Question: This may be a vague query, so please pardon me.
Customized JTable (I've modified the query and will discuss based on the SSCCE provided). I've to create a JTable to provide authorization based on selected checkboxes in JTable
Purpose of this JTable is to show users with all of the menu options of the application. This JTable have three columns:
First column: class Bollean (checkbox)
Second column: class String (main menu items)
Third column: class String (sub-menu items)
To provide authorization user shall select checkbox corresponding to sub-menu items and finally select "Authorize" button (I haven't included authorize button in this as my authorize functionality is working fine)
Now the UI requirement is that in the first column of JTable, I should display checkboxes corresponding to sub-menu items only instead of displaying checkbox in each cell of first column (in other words it should not display checkbox corresponding to main menu menu item)
Pic below is expected output (although I'm getting all cells in first column with checkbox)

'''
public class SwingSolution extends JPanel {
public SwingSolution() {
super(new GridLayout(1,0));
String[] columnNames = {"", "Main Menu", "Sub Menu"};
Object[][] data = {
{false, "File", ""},
{false, "", "New"},
{false, "", "Save"},
{false, "", "Close"},
{false, "Edit", ""},
{false, "", "Delete"},
{false, "", "Format"},
{false, "Project", ""},
{false, "", "Create New"},
{false, "", "Delete"},
{false, "", "Build"},
{false, "", "Properties"},
};
DefaultTableModel model = new DefaultTableModel(data, columnNames);
final JTable table = new JTable(model) {
private static final long serialVersionUID = 1L;
@Override
public Class getColumnClass(int column) {
switch (column) {
case 0:
return Boolean.class;
case 1:
return String.class;
case 2:
return String.class;
default:
return Boolean.class;
}
}
};
table.getColumnModel().getColumn(0).setMaxWidth(30);
table.getColumnModel().getColumn(1).setMaxWidth(100);
table.getColumnModel().getColumn(2).setMaxWidth(120);
table.setPreferredScrollableViewportSize(new Dimension(250, 195));
table.setFillsViewportHeight(true);
//Create the scroll pane and add the table to it.
JScrollPane scrollPane = new JScrollPane(table);
//Add the scroll pane to this panel.
add(scrollPane);
}
/**
* Create the GUI and show it. For thread safety,
* this method should be invoked from the
* event-dispatching thread.
*/
private static void createAndShowGUI() {
//Create and set up the window.
JFrame frame = new JFrame("SimpleTableDemo");
frame.setDefaultCloseOperation(JFrame.EXIT_ON_CLOSE);
//Create and set up the content pane.
SwingSolution newContentPane = new SwingSolution();
newContentPane.setOpaque(true); //content panes must be opaque
frame.setContentPane(newContentPane);
//Display the window.
frame.pack();
frame.setVisible(true);
}
public static void main(String[] args) {
//Schedule a job for the event-dispatching thread:
//creating and showing this application's GUI.
javax.swing.SwingUtilities.invokeLater(new Runnable() {
public void run() {
createAndShowGUI();
}
});
}
}
'''
I tried various things with cell renderer and googled about JTable and custom cells but couldn't figured it out. Any help will be greatly appreciated
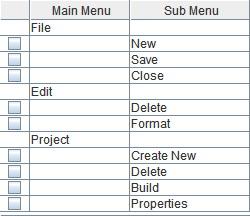
Answer: Basically, you're going to have supply you're cell renderer and editor.
In this case, I changed the first columns value/type to 'int'. This allows me to supply additional meaning beyond 'boolean'.
If the column value is '0' then the cell is not "selectable", '1' is unchecked, '2' is checked.
I also altered the 'isCellEditable' method of the 'TableModel' to only allow the "active" cells to be editable.

'''
import java.awt.Component;
import java.awt.Dimension;
import java.awt.FlowLayout;
import java.awt.GridBagLayout;
import java.awt.GridLayout;
import java.awt.Insets;
import javax.swing.JCheckBox;
import javax.swing.JFrame;
import javax.swing.JPanel;
import javax.swing.JScrollPane;
import javax.swing.JTable;
import javax.swing.UIManager;
import javax.swing.border.Border;
import javax.swing.border.EmptyBorder;
import javax.swing.table.DefaultTableModel;
import javax.swing.table.TableCellRenderer;
public class LimitedTableCellEditor extends JPanel {
public LimitedTableCellEditor() {
super(new GridLayout(1, 0));
String[] columnNames = {"", "Main Menu", "Sub Menu",};
Object[][] data = {
{0, "File", ""},
{1, "", "New"},
{1, "", "Save"},
{1, "", "Close"},
{0, "Edit", ""},
{1, "", "Delete"},
{1, "", "Format"},
{0, "Project", ""},
{1, "", "Create New"},
{1, "", "Delete"},
{1, "", "Build"},
{1, "", "Properties"},};
DefaultTableModel model = new DefaultTableModel(data, columnNames);
final JTable table = new JTable(model) {
private static final long serialVersionUID = 1L;
@Override
public Class getColumnClass(int column) {
switch (column) {
case 0:
return Integer.class;
case 1:
return String.class;
case 2:
return String.class;
default:
return Boolean.class;
}
}
@Override
public boolean isCellEditable(int row, int column) {
boolean editable = false;
if (column == 0) {
Object value = getValueAt(row, column);
if (value instanceof Integer) {
editable = ((int)value) != 0;
}
}
return editable;
}
};
table.getColumnModel().getColumn(0).setMaxWidth(30);
table.getColumnModel().getColumn(0).setCellRenderer(new ConditionalCheckBoxRenderer());
table.getColumnModel().getColumn(1).setMaxWidth(100);
table.getColumnModel().getColumn(2).setMaxWidth(120);
table.setPreferredScrollableViewportSize(new Dimension(250, 195));
table.setFillsViewportHeight(true);
//Create the scroll pane and add the table to it.
JScrollPane scrollPane = new JScrollPane(table);
//Add the scroll pane to this panel.
add(scrollPane);
}
/**
* Create the GUI and show it. For thread safety, this method should be
* invoked from the event-dispatching thread.
*/
private static void createAndShowGUI() {
//Create and set up the window.
JFrame frame = new JFrame("SimpleTableDemo");
frame.setDefaultCloseOperation(JFrame.EXIT_ON_CLOSE);
//Create and set up the content pane.
LimitedTableCellEditor newContentPane = new LimitedTableCellEditor();
newContentPane.setOpaque(true); //content panes must be opaque
frame.setContentPane(newContentPane);
//Display the window.
frame.pack();
frame.setVisible(true);
}
public static class ConditionalCheckBoxRenderer extends JPanel implements TableCellRenderer {
private static final Border NO_FOCUS_BORDER = new EmptyBorder(1, 1, 1, 1);
private JCheckBox cb;
public ConditionalCheckBoxRenderer() {
setLayout(new GridBagLayout());
setOpaque(false);
cb = new JCheckBox();
cb.setOpaque(false);
cb.setContentAreaFilled(false);
cb.setMargin(new Insets(0, 0, 0, 0));
add(cb);
}
@Override
public Component getTableCellRendererComponent(JTable table, Object value, boolean isSelected, boolean hasFocus, int row, int column) {
setOpaque(isSelected);
if (isSelected) {
setForeground(table.getSelectionForeground());
setBackground(table.getSelectionBackground());
} else {
setForeground(table.getForeground());
}
if (value instanceof Integer) {
int state = (int) value;
cb.setVisible(state != 0);
cb.setSelected(state == 2);
}
if (hasFocus) {
setBorder(UIManager.getBorder("Table.focusCellHighlightBorder"));
} else {
setBorder(NO_FOCUS_BORDER);
}
return this;
}
}
public static void main(String[] args) {
//Schedule a job for the event-dispatching thread:
//creating and showing this application's GUI.
javax.swing.SwingUtilities.invokeLater(new Runnable() {
public void run() {
createAndShowGUI();
}
});
}
}
'''
I've not done the editor, but the basic concept is the same...